Question: Is this possible: to create DIVs around of current DIV?
For example, some DIV lies in the center (big circle) and other DIVs are around it (stars), like on the picture. Does CSS can achieve such tasks?

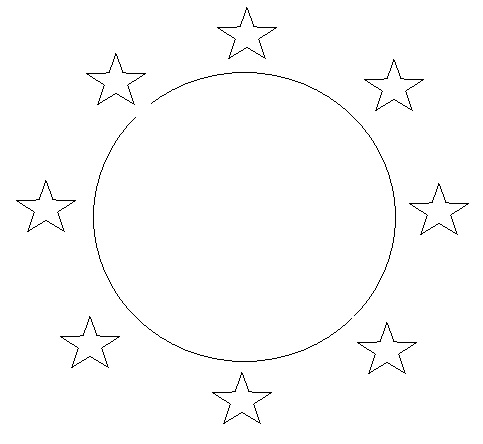
Answer: Yes ofcourse go through this links.. <URL>.
and then set the 'div''s by giving <URL> cheers.
: ()
## HTML:
'''
<div class="parent">
<div class="star topMid"></div>
<div class="star top left"></div>
<div class="star top right"></div>
<div class="star midLeft"></div>
<div class="star midRight"></div>
<div class="star bottom left"></div>
<div class="star bottom right"></div>
<div class="star bottomMid"></div>
</div>
'''
## CSS:
'''
.parent {
border-radius: 50%;
width: 300px;
height: 300px;
position: relative;
}
.parent:after {
content:"";
border-radius: 50%;
top: 55px;
left: 55px;
right: 55px;
bottom: 55px;
position: absolute;
border: 1px solid red;
}
.star {
position: absolute;
width: 0px;
height: 0px;
border-width: 20px 20px 20px 20px;
border-color: transparent transparent green transparent;
border-style: solid;
}
.star:after {
content:"";
position: absolute;
width: 0px;
height: 0px;
border-width: 20px 20px 20px 20px;
border-color: transparent transparent green transparent;
border-style: solid;
-webkit-transform: rotate(180deg);
top: 7px;
left: -20px;
}
.top {
top: 12.5%;
}
.left {
left: 12.5%;
}
.bottom {
bottom: 20%;
}
.right {
right: 12.5%;
}
.topMid {
top:0px;
left:50%;
margin-left:-25px;
}
.bottomMid {
bottom: 25px;
left:50%;
margin-left:-25px;
}
.midLeft {
top:50%;
left:5px;
margin-top:-25px;
}
.midRight {
top:50%;
right:5px;
margin-top:-25px;
}
'''
<URL>